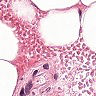
Metastatic tissue present: no